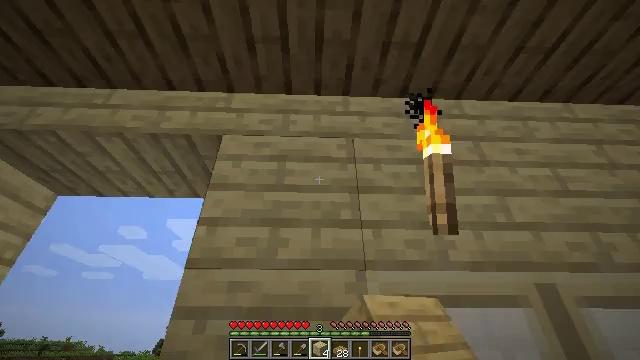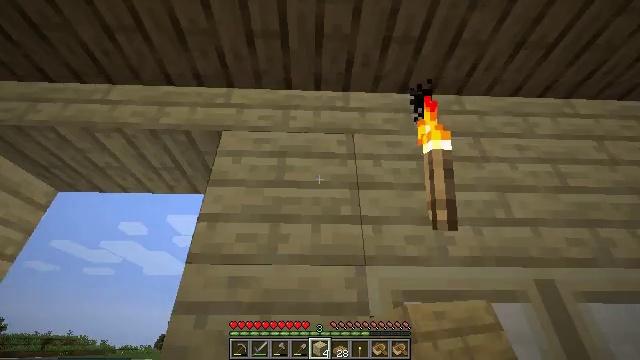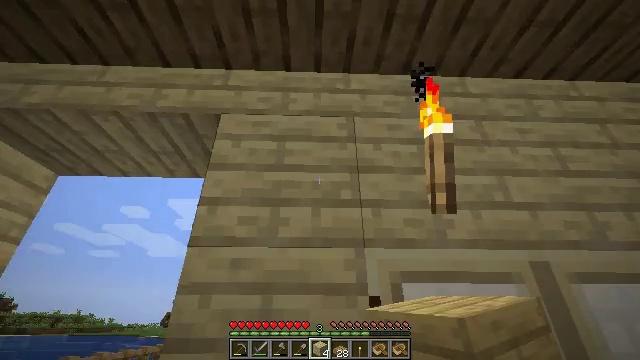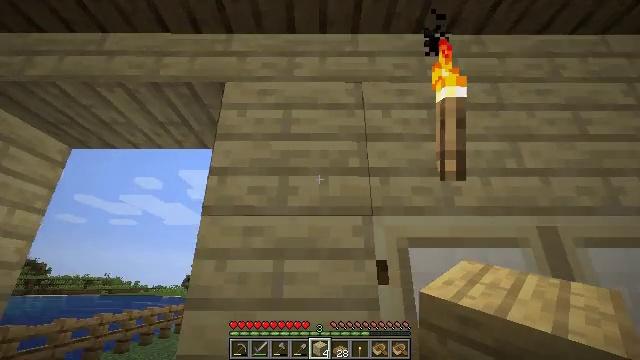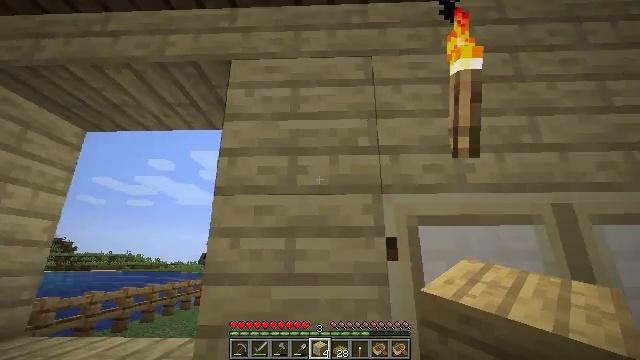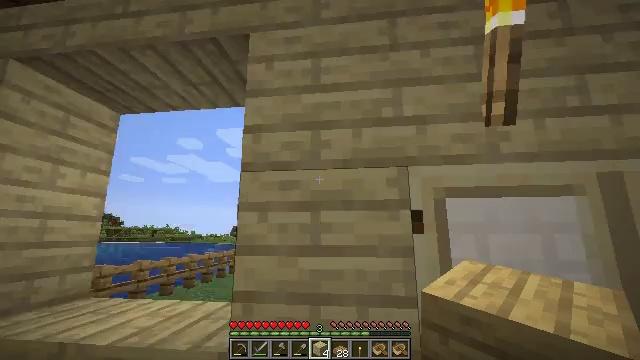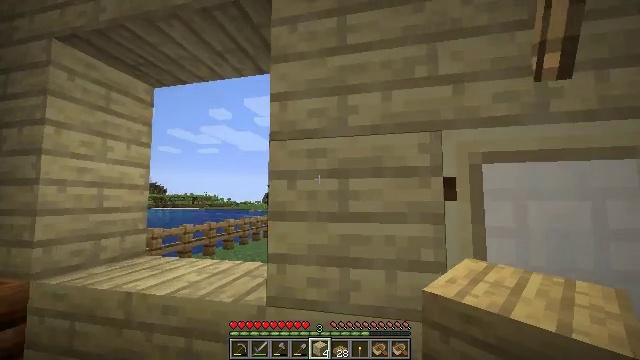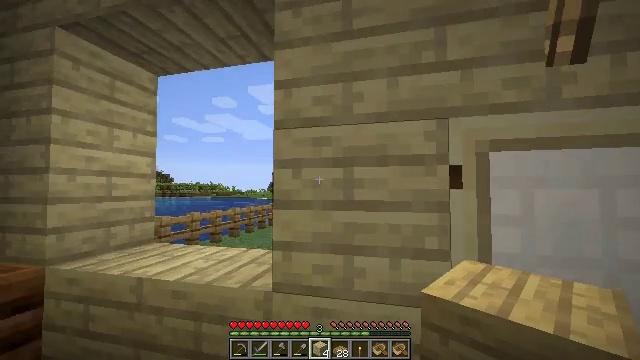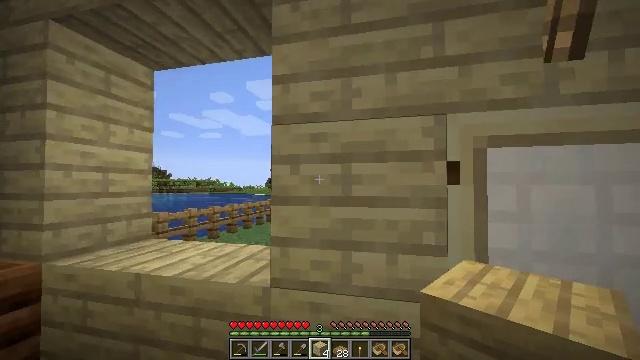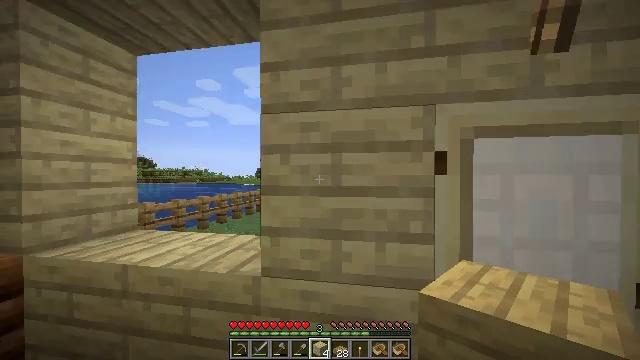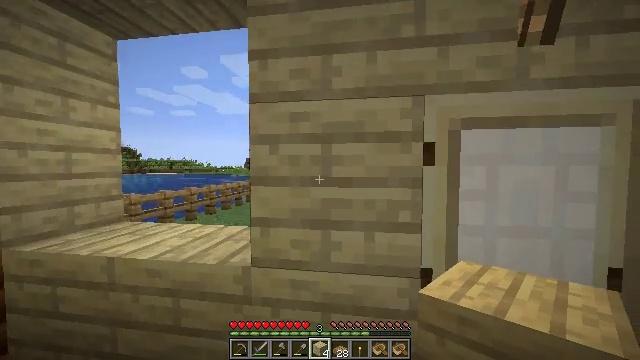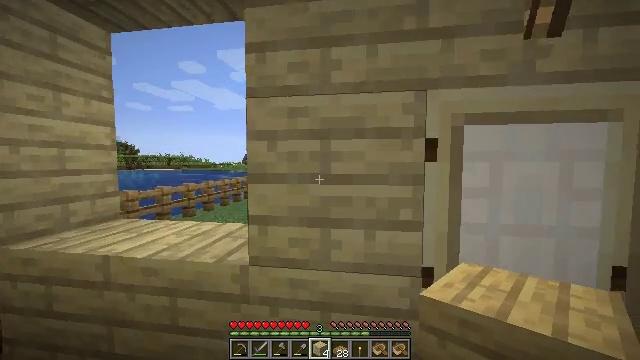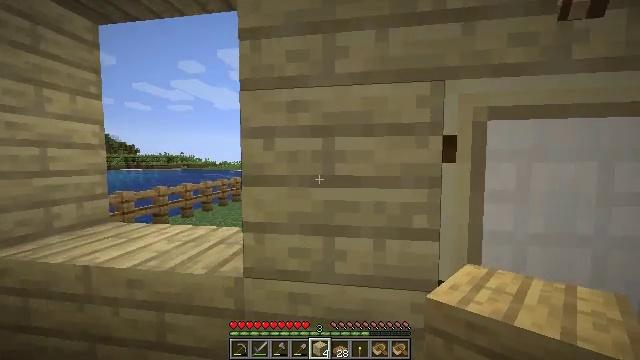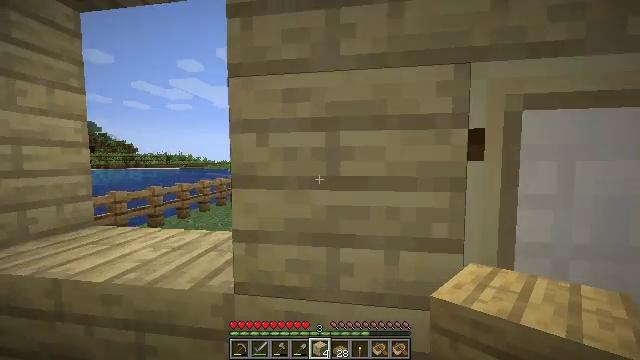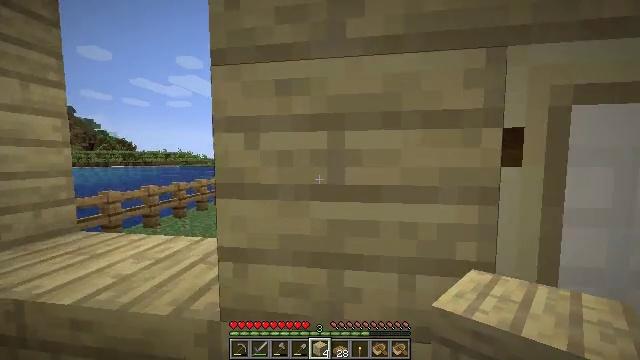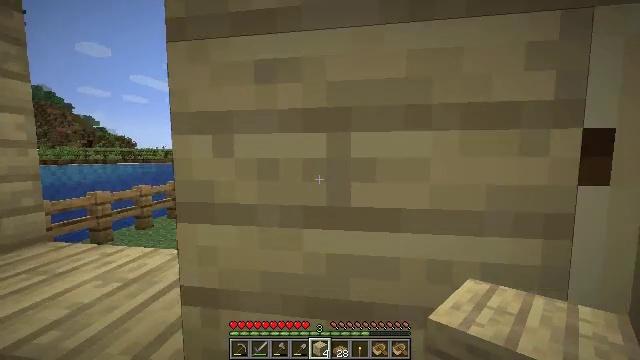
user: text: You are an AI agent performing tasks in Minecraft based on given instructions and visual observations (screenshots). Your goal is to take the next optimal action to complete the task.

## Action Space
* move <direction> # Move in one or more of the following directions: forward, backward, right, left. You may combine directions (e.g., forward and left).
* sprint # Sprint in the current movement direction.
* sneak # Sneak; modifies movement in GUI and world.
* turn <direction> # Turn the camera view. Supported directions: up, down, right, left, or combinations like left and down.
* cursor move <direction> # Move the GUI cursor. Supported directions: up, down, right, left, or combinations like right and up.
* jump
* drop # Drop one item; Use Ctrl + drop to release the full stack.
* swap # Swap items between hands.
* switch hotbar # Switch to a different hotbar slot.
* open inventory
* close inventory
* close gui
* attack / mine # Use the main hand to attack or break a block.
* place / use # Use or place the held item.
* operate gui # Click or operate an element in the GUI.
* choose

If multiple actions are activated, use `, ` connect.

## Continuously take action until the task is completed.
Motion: motion action
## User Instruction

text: Break the existing birch planks.
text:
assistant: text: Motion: no_op
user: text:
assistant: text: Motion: turn down
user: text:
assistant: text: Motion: turn left and down
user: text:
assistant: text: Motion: turn left and down
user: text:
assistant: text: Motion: turn left and down
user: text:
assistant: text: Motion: turn left and down
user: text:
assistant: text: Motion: turn left and down
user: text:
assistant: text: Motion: no_op
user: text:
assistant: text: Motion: turn right and down
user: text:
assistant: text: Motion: turn right and down
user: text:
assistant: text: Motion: move forward
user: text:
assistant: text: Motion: move forward
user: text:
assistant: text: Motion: move forward
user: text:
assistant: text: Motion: move forward
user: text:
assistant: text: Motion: move forward
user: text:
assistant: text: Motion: no_op
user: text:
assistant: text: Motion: no_op
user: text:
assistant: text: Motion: no_op
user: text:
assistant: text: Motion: no_op
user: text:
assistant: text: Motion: no_op
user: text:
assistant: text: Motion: no_op
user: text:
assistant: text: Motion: no_op
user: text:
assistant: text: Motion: no_op
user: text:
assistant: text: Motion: no_op
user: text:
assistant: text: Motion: no_op
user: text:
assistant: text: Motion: no_op
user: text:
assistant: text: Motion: no_op
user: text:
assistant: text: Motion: no_op
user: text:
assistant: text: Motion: no_op
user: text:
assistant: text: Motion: no_op